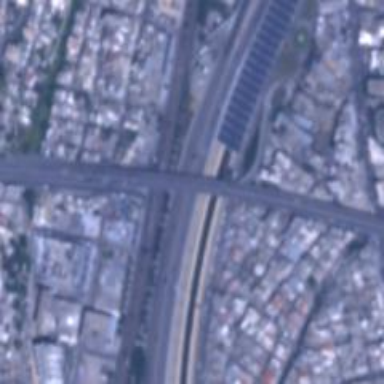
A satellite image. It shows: Motorway junction.